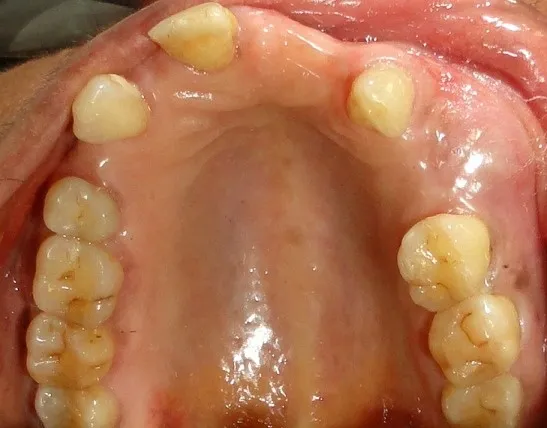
Pre-operative intra-oral view.
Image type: radiology (ct)